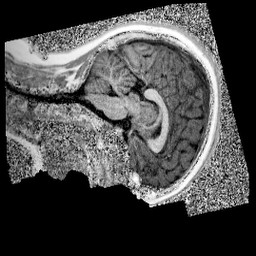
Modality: UNIT1
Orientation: sagittal
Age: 12
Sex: female
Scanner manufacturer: siemens
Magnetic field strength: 3 T
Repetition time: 4 s
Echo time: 0.00299 s